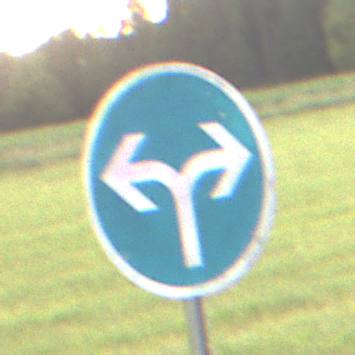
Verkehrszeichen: VorgeschriebeneFahrtrichtungRechtsOderLinks
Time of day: SunriseSunset
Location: Outdoor (Nature)
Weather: Clear
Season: NotSpecified
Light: Natural